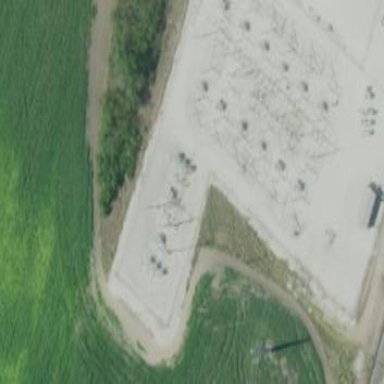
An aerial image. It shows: Fenced power substation at the transmission level.